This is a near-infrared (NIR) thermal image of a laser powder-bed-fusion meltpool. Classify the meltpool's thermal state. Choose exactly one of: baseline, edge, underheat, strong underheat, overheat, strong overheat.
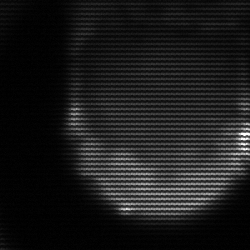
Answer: edge